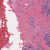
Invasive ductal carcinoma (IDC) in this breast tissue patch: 0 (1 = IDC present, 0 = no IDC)